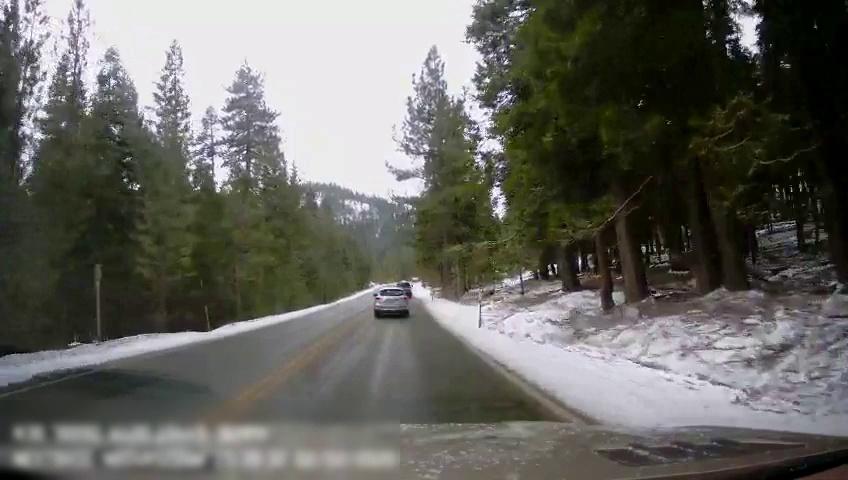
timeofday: Day
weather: Snowy
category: Drivable Space
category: Vehicles | Truck
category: Vehicles | SUV
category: Lanes | Current Lane
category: Lanes | Opposite Lane
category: Lanes | Current Lane
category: Lanes | Opposite Lane